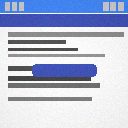
Screen state: on